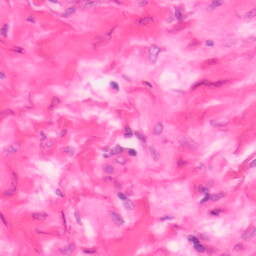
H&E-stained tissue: Colon